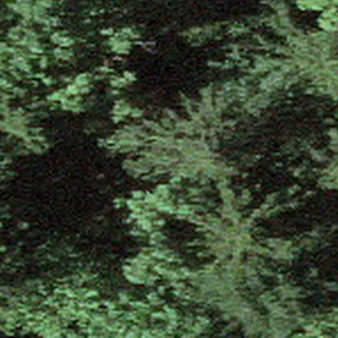
Label: other